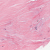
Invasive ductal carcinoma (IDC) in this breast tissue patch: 0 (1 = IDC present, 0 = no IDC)